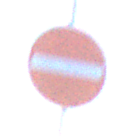
Verkehrszeichen: VerbotDerEinfahrt
Umgebung: Outdoor, Nature
Tageszeit: SunriseSunset
Wetter: PartlyCloudy
Licht: Natural
Jahreszeit: NotSpecified
Kontrast: LowContrast